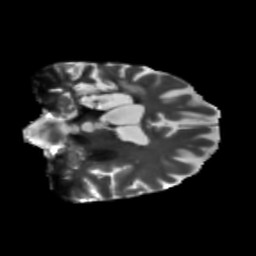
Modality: T2w
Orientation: coronal
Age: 68
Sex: female
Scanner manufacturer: siemens
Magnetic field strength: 3 T
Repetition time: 5.47 s
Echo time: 0.0854 s